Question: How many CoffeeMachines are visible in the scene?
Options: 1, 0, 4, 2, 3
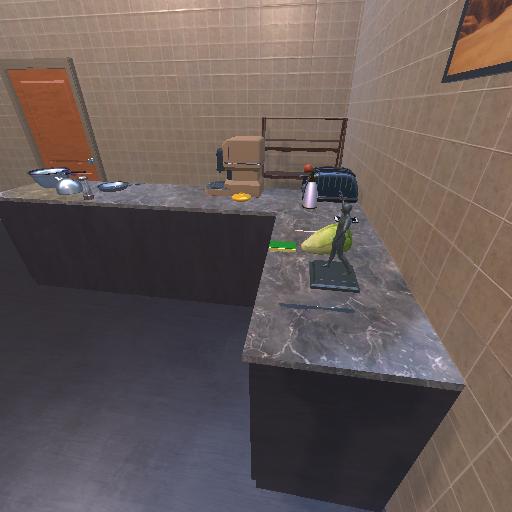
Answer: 1